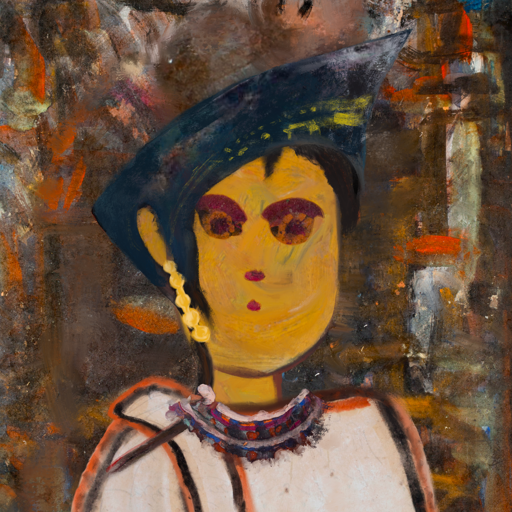
Background: GypsyQueen, Head And Neck Front: After_Raid, Face Front: Doll, Bust: Roy_Bahadur, Hair Front: Roy_Bahadur, Head Accessory: Irani, Second Necklace: Blank, Necklace: Hypocrite_1, Baby: Blank